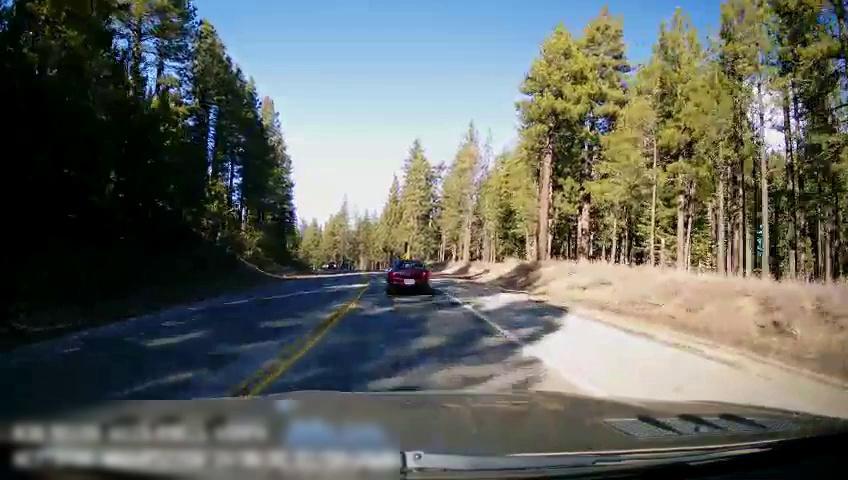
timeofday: Day
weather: Sunny
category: Drivable Space
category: Vehicles | Car
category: Lanes | Opposite Lane
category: Lanes | Current Lane
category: Lanes | Current Lane